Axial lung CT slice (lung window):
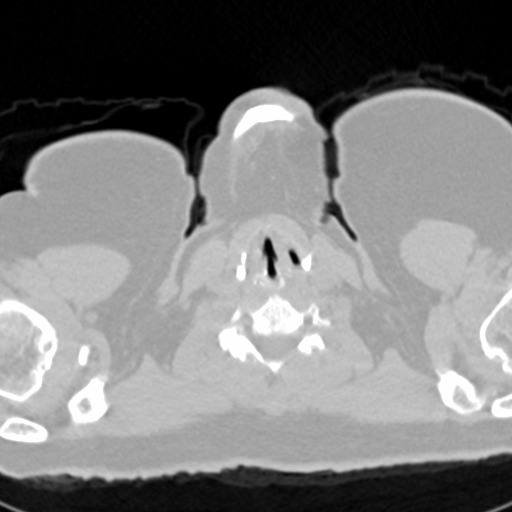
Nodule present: no